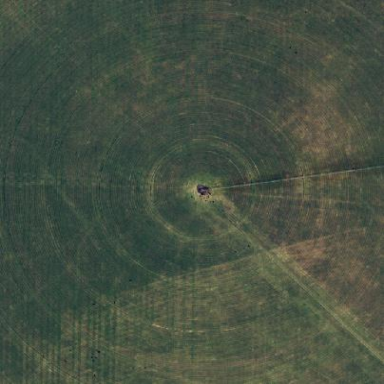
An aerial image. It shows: Farmland with pivot irrigation system.